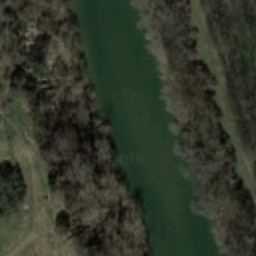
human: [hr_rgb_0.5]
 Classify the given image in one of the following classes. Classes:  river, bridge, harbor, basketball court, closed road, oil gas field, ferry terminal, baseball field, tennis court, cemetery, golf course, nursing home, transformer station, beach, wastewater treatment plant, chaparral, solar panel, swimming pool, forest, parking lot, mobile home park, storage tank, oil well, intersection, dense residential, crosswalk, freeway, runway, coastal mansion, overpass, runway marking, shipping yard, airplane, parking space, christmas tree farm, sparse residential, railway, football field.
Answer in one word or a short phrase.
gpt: river